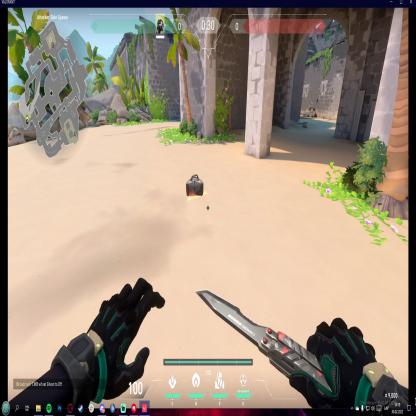
Label: dropped spike